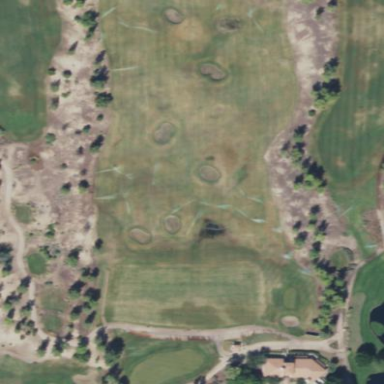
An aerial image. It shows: Rough grassy area used for golf.